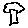
Label: tree